Field crop: maize
Growth stage: 2
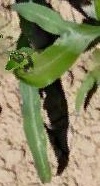
Species: maize